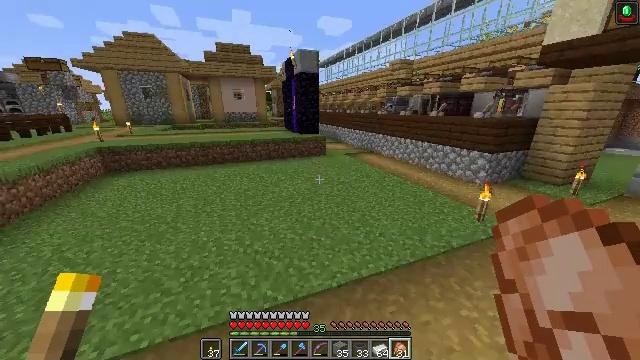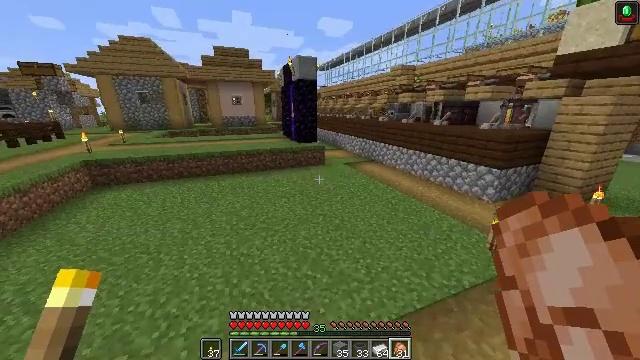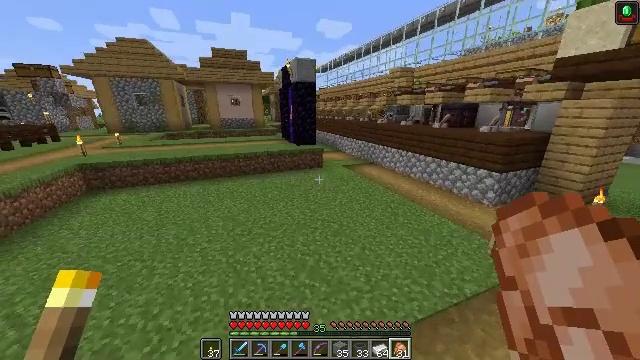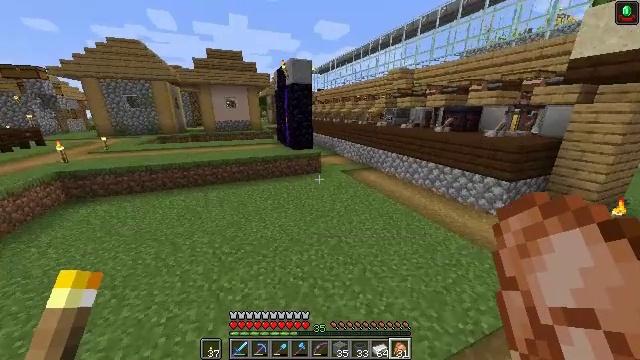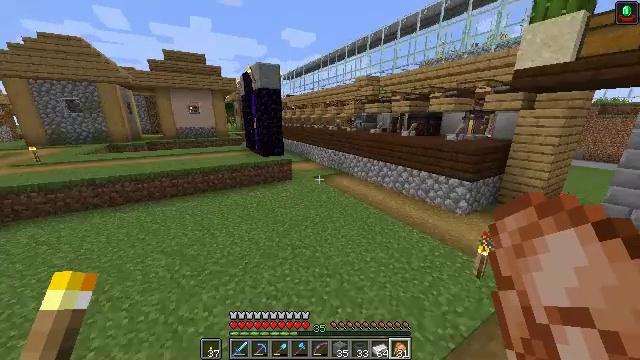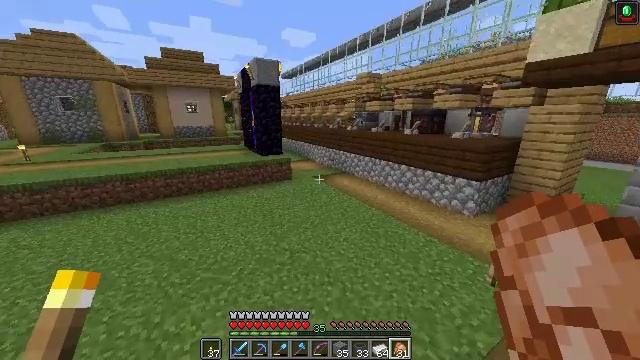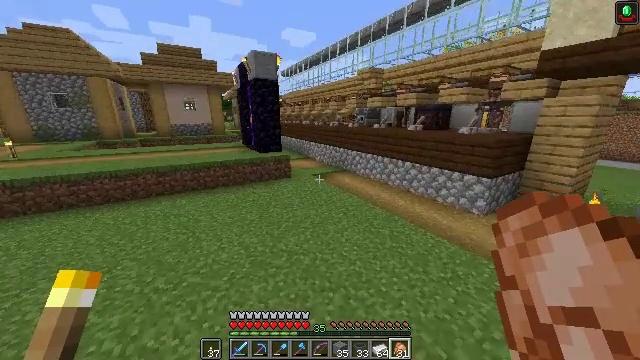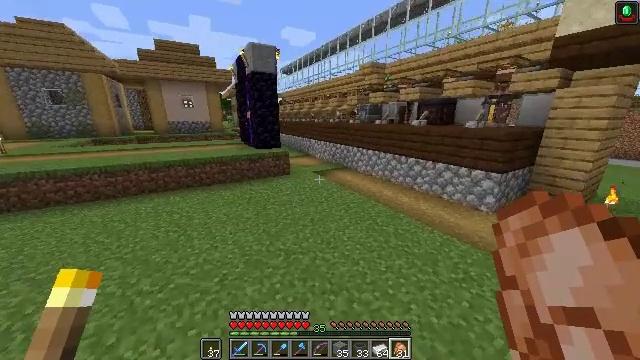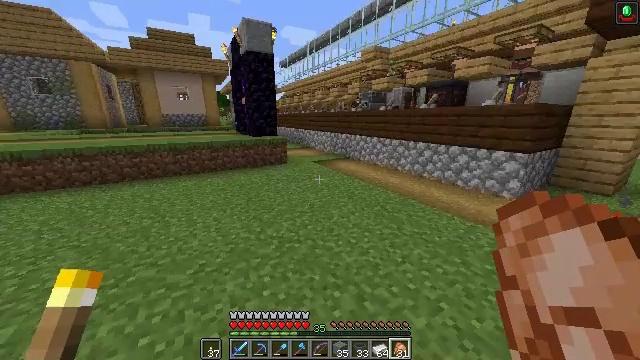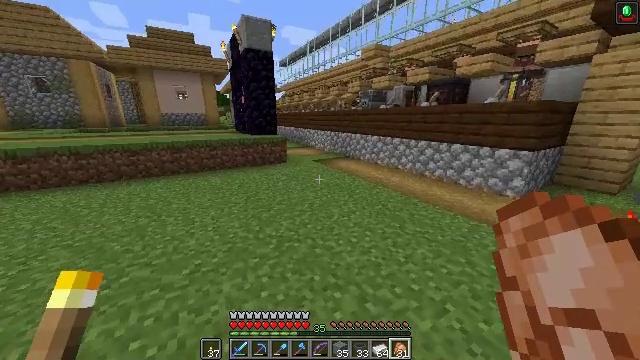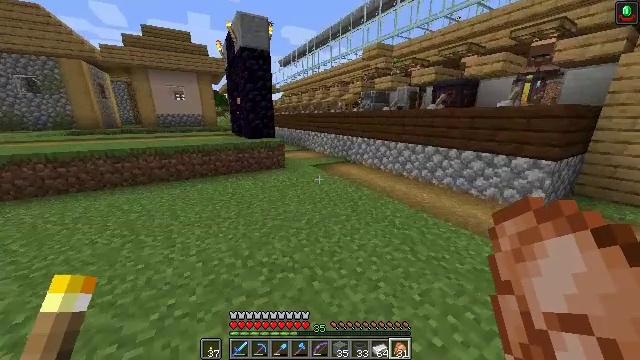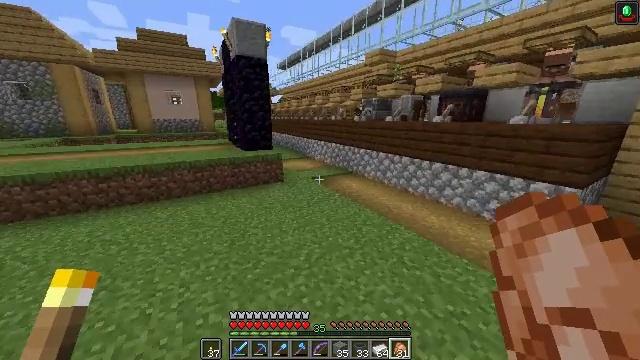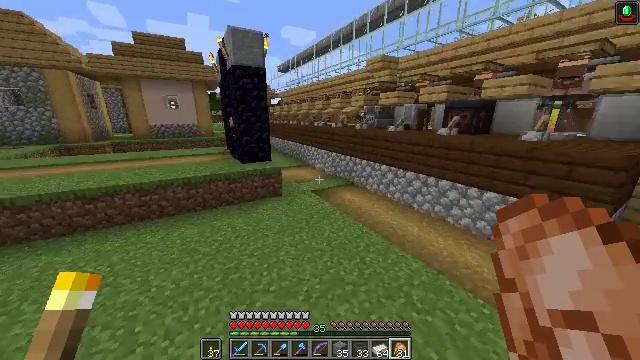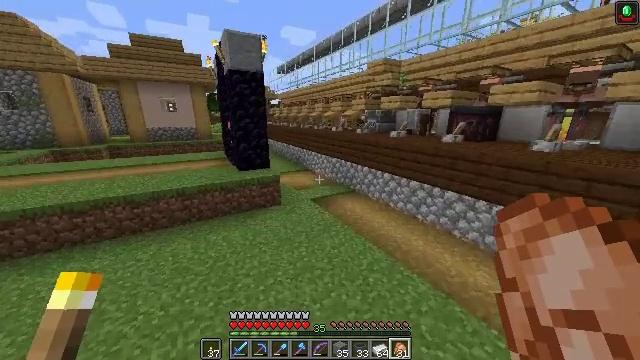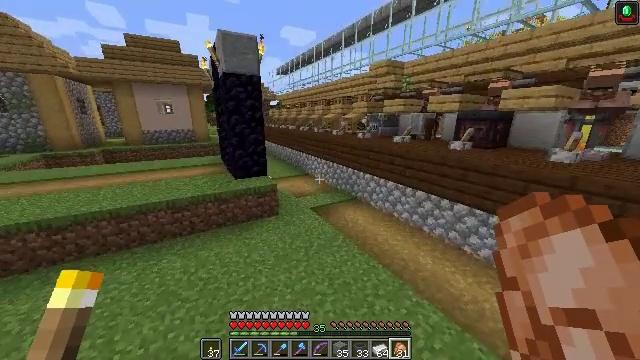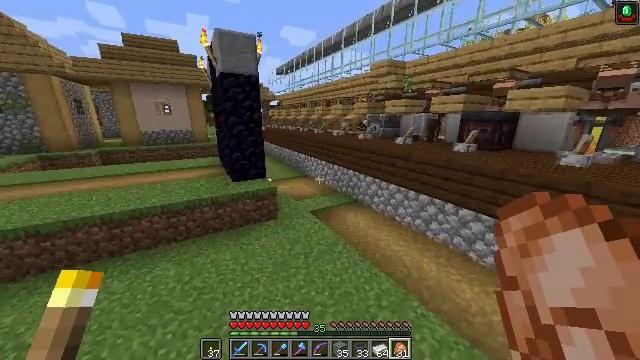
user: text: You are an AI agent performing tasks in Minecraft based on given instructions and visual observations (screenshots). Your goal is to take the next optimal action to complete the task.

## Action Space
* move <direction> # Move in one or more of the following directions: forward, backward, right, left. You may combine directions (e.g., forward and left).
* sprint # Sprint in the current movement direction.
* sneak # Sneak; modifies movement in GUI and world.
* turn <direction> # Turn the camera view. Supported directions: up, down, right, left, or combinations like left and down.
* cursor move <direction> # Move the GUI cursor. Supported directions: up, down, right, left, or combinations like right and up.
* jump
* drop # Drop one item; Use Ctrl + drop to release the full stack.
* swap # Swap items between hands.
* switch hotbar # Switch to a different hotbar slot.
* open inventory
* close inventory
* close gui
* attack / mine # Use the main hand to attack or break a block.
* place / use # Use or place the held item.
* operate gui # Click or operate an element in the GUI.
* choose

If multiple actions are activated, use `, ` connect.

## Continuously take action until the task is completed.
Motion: motion action
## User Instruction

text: Put necessary items in the crafting grid to craft an emerald.
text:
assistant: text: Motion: move forward, sprint, jump
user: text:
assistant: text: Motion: move forward, jump
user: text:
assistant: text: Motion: move forward, jump
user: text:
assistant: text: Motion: move forward, sprint, turn right and up, jump
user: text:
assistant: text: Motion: move forward, jump
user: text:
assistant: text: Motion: move forward, jump
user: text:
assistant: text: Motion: move forward, jump
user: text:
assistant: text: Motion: move forward, jump
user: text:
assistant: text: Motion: move forward, jump
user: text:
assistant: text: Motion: move forward, jump
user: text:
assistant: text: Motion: move forward, jump
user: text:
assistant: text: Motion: move forward, jump
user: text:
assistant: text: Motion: move forward, jump
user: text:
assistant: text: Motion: move forward, jump
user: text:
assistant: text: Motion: move forward, sprint, jump
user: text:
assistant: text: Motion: move forward, sprint, jump
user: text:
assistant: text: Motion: move forward, sprint, jump
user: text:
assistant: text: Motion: move forward, sprint, jump
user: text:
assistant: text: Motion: move forward, jump
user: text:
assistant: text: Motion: move forward, jump
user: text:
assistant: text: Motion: move forward, jump
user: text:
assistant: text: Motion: move forward, jump
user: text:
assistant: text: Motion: move forward, jump
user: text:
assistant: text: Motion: move forward, turn left, jump
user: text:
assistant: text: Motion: move forward, sprint, turn left, jump
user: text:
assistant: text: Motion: move forward, sprint, turn left, jump
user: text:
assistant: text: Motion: move forward, sprint, turn left, jump
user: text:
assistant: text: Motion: move forward, sprint, turn left, jump
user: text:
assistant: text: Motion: move forward, sprint, turn left, jump
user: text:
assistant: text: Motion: move forward, turn left, jump